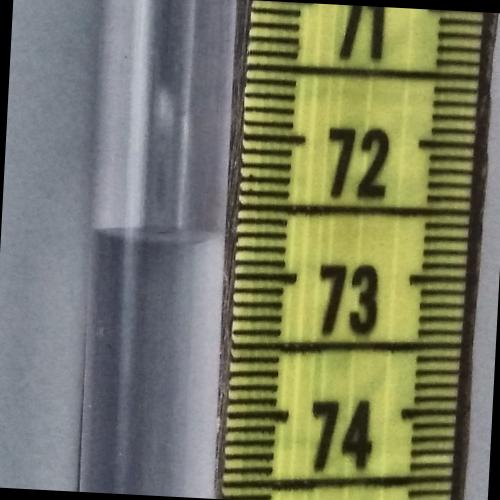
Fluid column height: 72.7 cm